Question:
Hi i have a 'bmp' loaded to a 'BMP' object and im required to travel though the pixels as the above image from '(1,1)' pixel to '(100,100)' px . using 'getpixel()' method. I was using was loop but it was not successful .
If im using the concept of multidimensional array what should be variable values ?
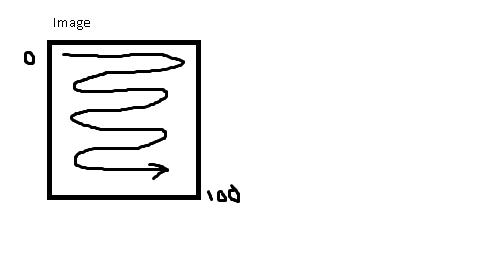
Answer: > When you want to doing image processing
on huge images GetPixel() method takes long time
but I think my algorithm takes less
time than other answers , for example
you can test this code on 800 * 600
pixels image.
---
'''
Bitmap bmp = new Bitmap("SomeImage");
// Lock the bitmap's bits.
Rectangle rect = new Rectangle(0, 0, bmp.Width, bmp.Height);
BitmapData bmpData = bmp.LockBits(rect, ImageLockMode.ReadWrite, PixelFormat.Format24bppRgb);
// Get the address of the first line.
IntPtr ptr = bmpData.Scan0;
// Declare an array to hold the bytes of the bitmap.
int bytes = bmpData.Stride * bmp.Height;
byte[] rgbValues = new byte[bytes];
byte[] r = new byte[bytes / 3];
byte[] g = new byte[bytes / 3];
byte[] b = new byte[bytes / 3];
// Copy the RGB values into the array.
Marshal.Copy(ptr, rgbValues, 0, bytes);
int count = 0;
int stride = bmpData.Stride;
for (int column = 0; column < bmpData.Height; column++)
{
for (int row = 0; row < bmpData.Width; row++)
{
b[count] = (byte)(rgbValues[(column * stride) + (row * 3)]);
g[count] = (byte)(rgbValues[(column * stride) + (row * 3) + 1]);
r[count++] = (byte)(rgbValues[(column * stride) + (row * 3) + 2]);
}
}
'''